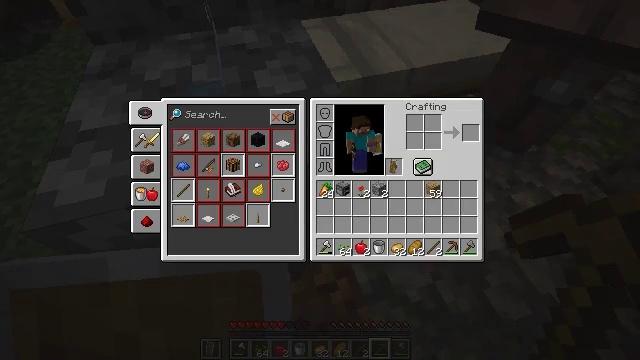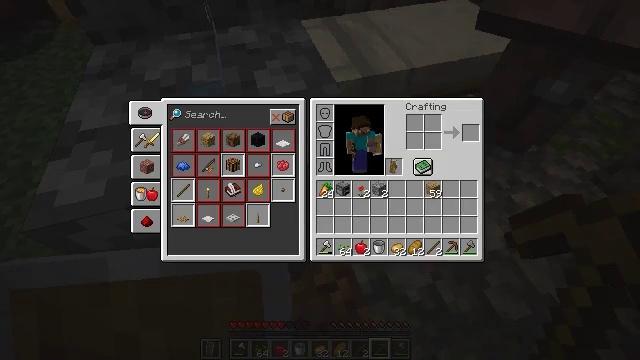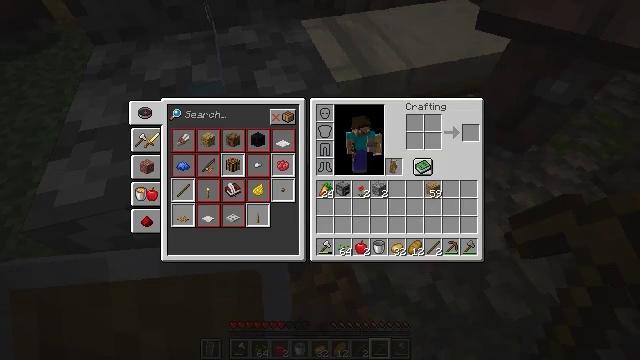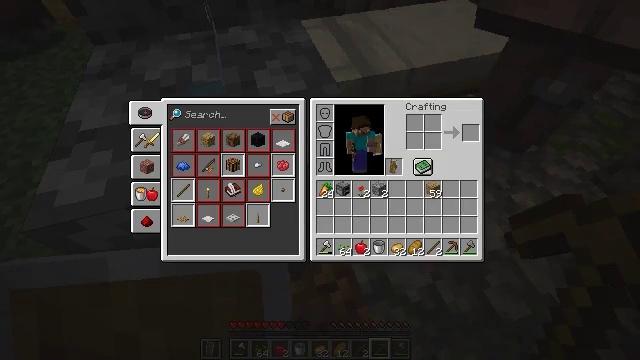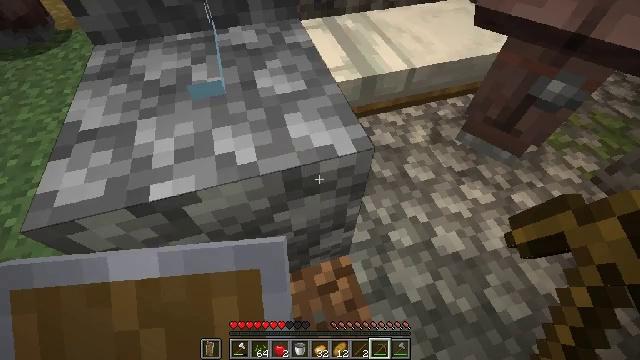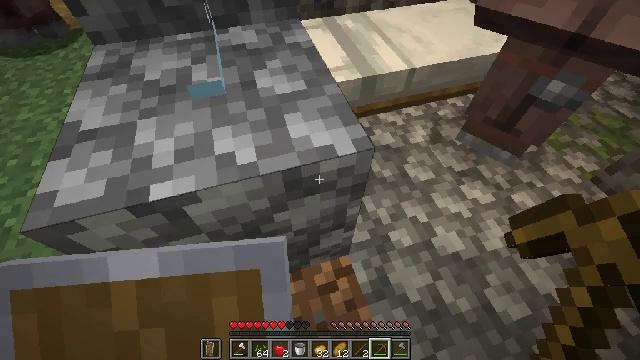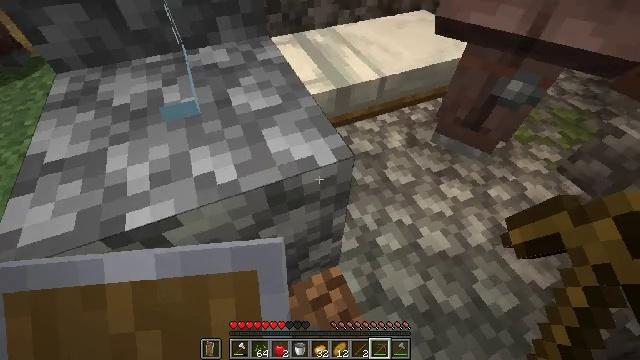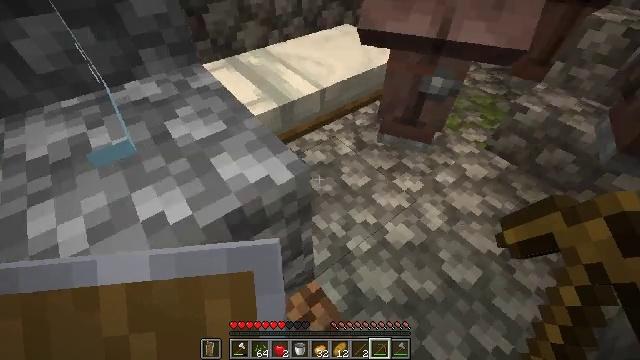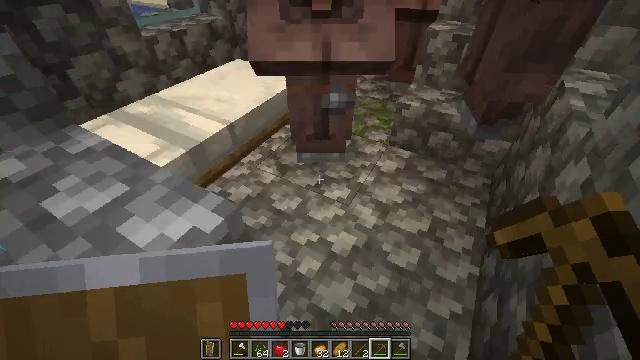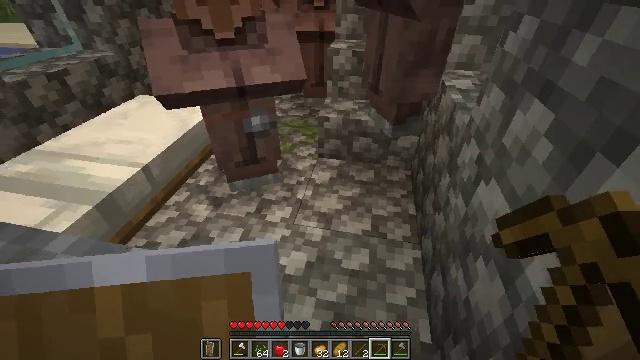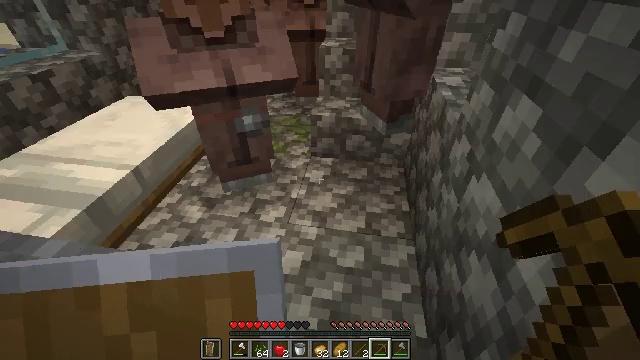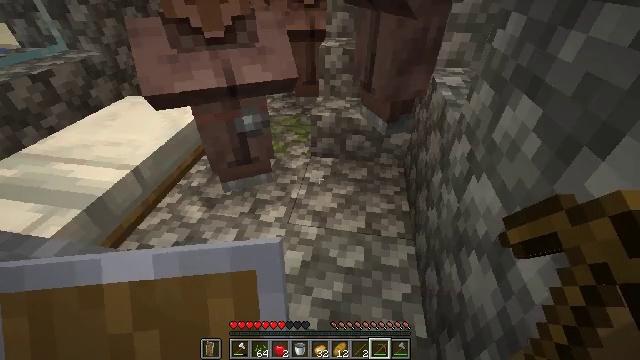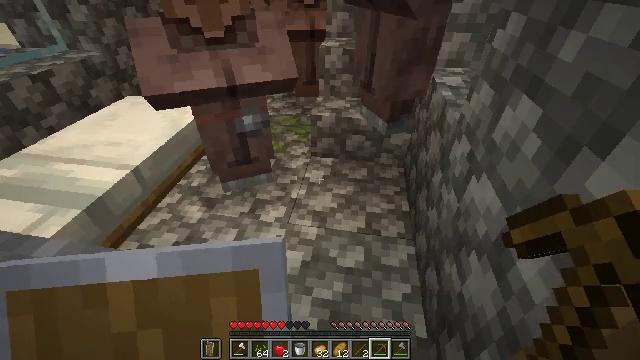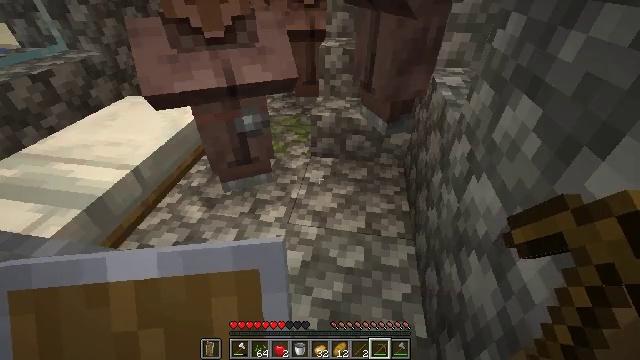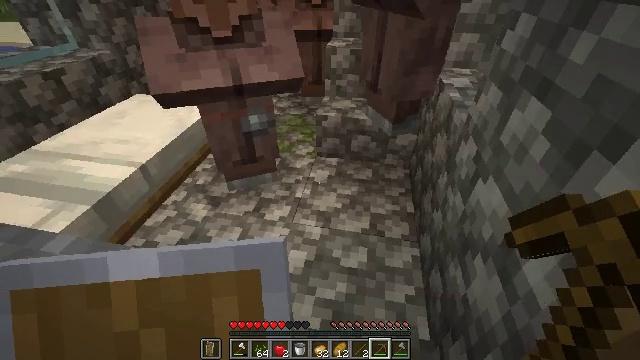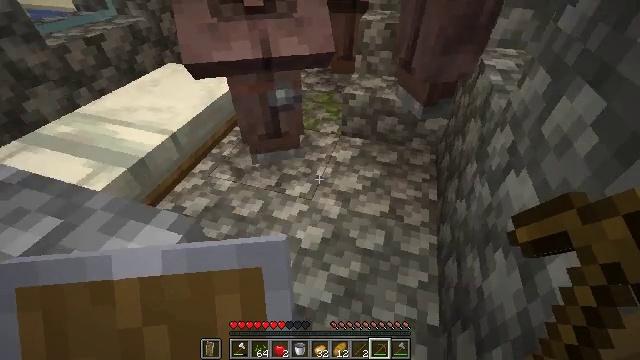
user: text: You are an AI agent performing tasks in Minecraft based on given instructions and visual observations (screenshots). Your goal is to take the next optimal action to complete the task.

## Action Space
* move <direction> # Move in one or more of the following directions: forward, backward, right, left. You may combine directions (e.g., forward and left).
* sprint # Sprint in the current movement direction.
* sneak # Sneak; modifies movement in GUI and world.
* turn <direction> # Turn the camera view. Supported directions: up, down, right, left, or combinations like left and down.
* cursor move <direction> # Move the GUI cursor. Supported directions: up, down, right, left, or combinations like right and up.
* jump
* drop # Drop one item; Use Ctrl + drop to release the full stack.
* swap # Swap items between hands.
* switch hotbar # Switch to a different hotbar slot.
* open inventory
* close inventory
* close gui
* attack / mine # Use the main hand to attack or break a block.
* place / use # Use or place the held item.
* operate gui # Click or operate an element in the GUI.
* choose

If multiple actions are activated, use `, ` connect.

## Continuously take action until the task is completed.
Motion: motion action
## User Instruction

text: Collect cobblestone blocks for construction.
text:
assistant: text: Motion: no_op
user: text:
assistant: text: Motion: no_op
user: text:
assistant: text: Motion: no_op
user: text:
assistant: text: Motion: no_op
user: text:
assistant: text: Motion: close gui
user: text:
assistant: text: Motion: turn right and up, open inventory
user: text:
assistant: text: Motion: turn right and up, open inventory
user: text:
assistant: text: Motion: turn right and up
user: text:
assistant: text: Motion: turn right and up
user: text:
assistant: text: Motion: turn right
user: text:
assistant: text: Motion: no_op
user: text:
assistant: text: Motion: no_op
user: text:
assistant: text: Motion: no_op
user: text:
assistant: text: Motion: turn left
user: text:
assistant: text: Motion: turn left and down
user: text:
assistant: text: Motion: turn left and down
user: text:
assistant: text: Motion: turn left and down, use / place
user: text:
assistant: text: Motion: turn down, use / place
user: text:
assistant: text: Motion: turn down, attack / mine and use / place
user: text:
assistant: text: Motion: turn right and down, attack / mine and use / place
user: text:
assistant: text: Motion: turn right and down, attack / mine and use / place
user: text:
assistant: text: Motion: attack / mine
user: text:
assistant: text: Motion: attack / mine
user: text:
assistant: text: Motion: attack / mine
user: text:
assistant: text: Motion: turn right, attack / mine
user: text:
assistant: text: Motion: turn right and up, attack / mine
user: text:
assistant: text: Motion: turn right and up, attack / mine
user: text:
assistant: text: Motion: turn right, attack / mine
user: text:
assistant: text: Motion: attack / mine
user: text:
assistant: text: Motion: attack / mine